Question: We work as a third party with 'MVC traditional framework with oracle 11g (no hibernate)' with login.jsp page to enter the systems
The main company took the
'struts2 and spring and hibernate frameworks approach also with oracle 11g' and they have thier login.jsp
When we integrated our work together the approved the is the last one due to privileges issues (from the main company) although they are too similar but its programmed with hibernate,struts,spring.
There is one problem occurred that their page gives an error ()
The details is too long so i stored it in jsfiddle just for viewing...
<URL>
Now i should mention when integration i added some extra files .xml from the main company to work with theire framework in addition to their actual work:
1)libraries
2)persistence.xml
3)struts.xml
4)validators.xml
5)applicationContext.xml
Now if i enter the login.jsp i used to use in development it works but not the main company login.jsp we are looking for a solution for this !
the deploy does not give an error and when pressing login apachetomcat output does not give an error , it just redirect to error page on 'http://localhost:8084/HumanResources_2/presentation/securityAction.action'
-
'http://localhost:8084/HumanResources_2/presentation/Login.jsp'
-
'http://localhost:8084/HumanResources_2/login.jsp'
Another thing the login page of the main company the text appearing as 'undefined' all of them.

i don't know what causing this it works before integration , note that the main company using am ready for any thing i can provide
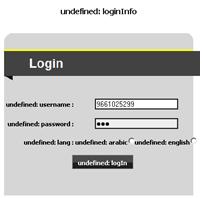
Answer: the problem was a BUG in netbeans
look at the photo there is line i must remove to make it work the selected one

the check when true the above line added automatically am not sure why but it solved it